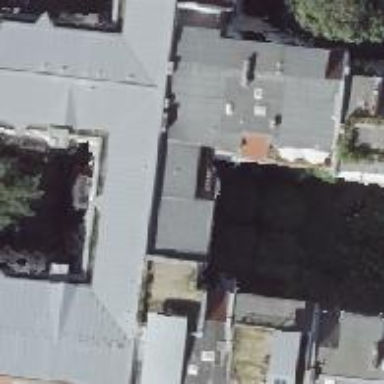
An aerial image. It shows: Residential building with double saltbox roof shape.